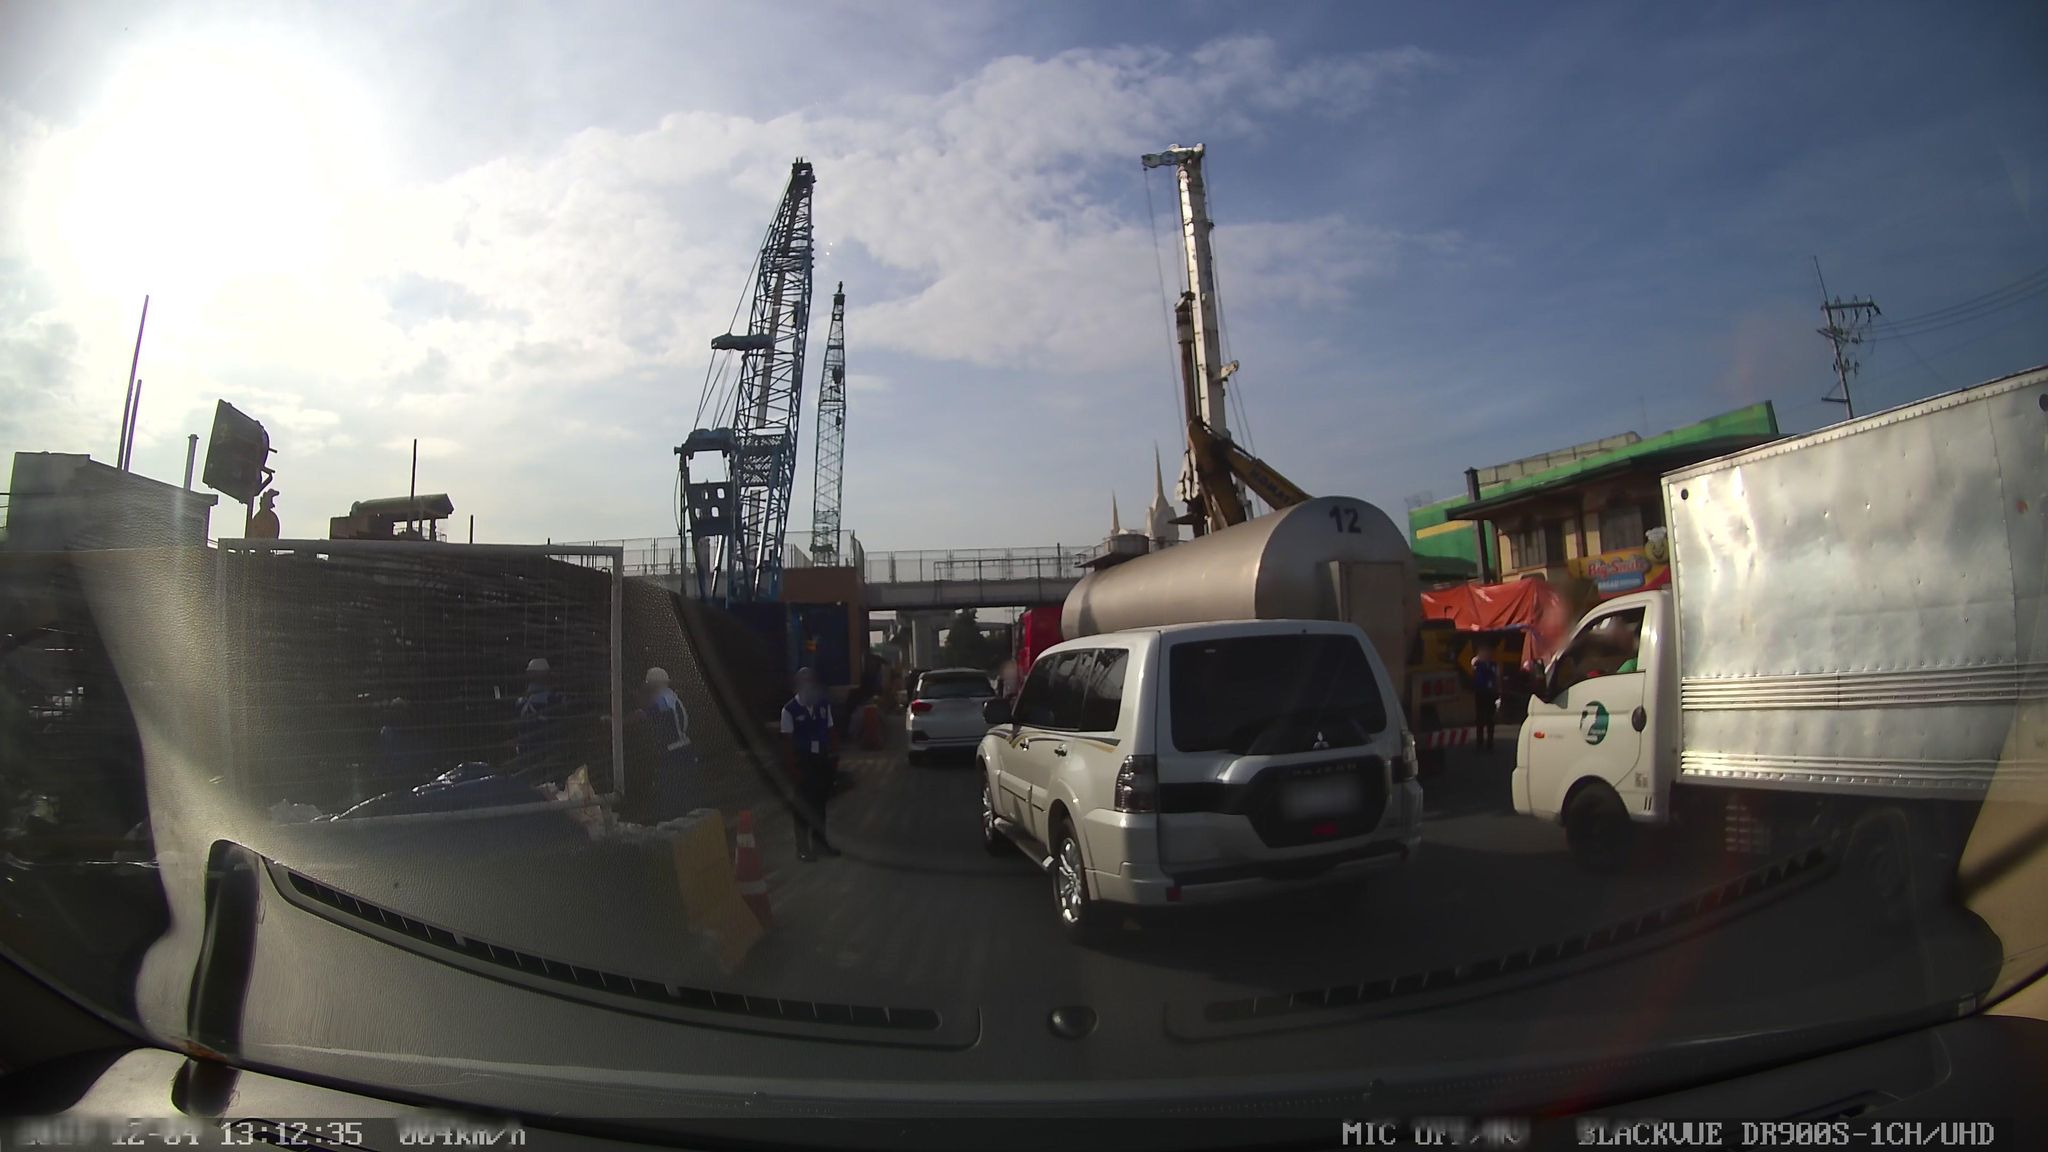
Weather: snowy
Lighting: day
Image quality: good
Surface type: cycling surface
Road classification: motorway_link
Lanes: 1
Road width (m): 6.7
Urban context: urban centre
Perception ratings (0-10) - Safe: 3.7, Lively: 2.19, Beautiful: 2.3, Boring: 4.85, Depressing: 6.53, Wealthy: 2.99